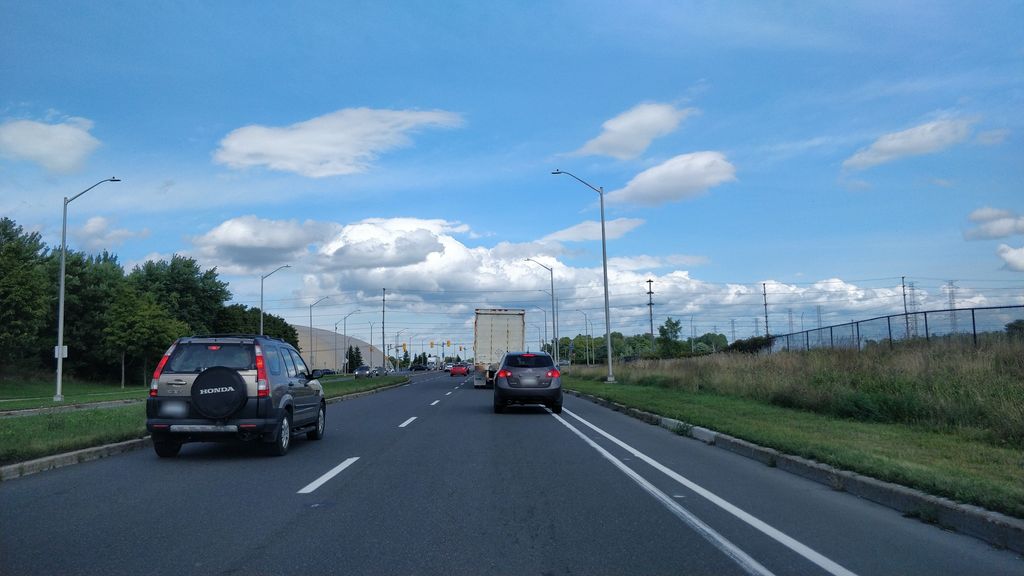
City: ottawa-gatineau